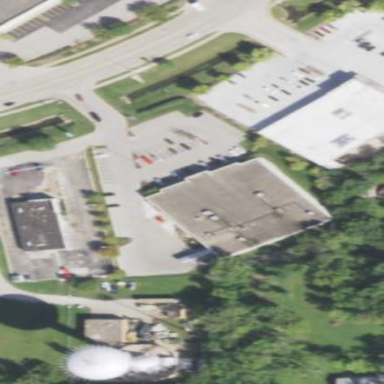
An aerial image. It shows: Retail building.